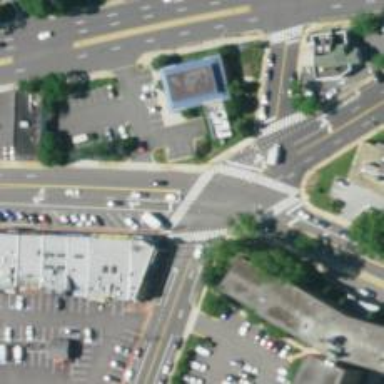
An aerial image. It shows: Marked crossing on footway.